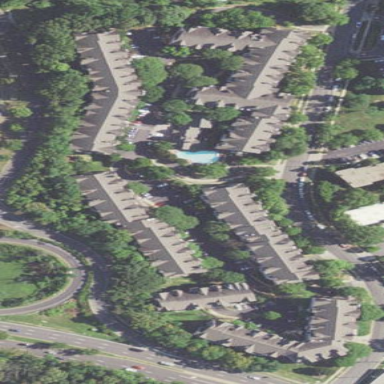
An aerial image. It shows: Residential area with apartments.